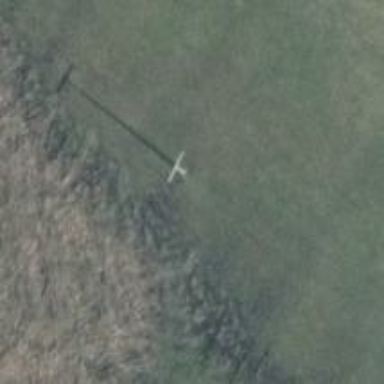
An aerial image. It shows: Power pole.